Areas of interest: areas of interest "Golf Course"
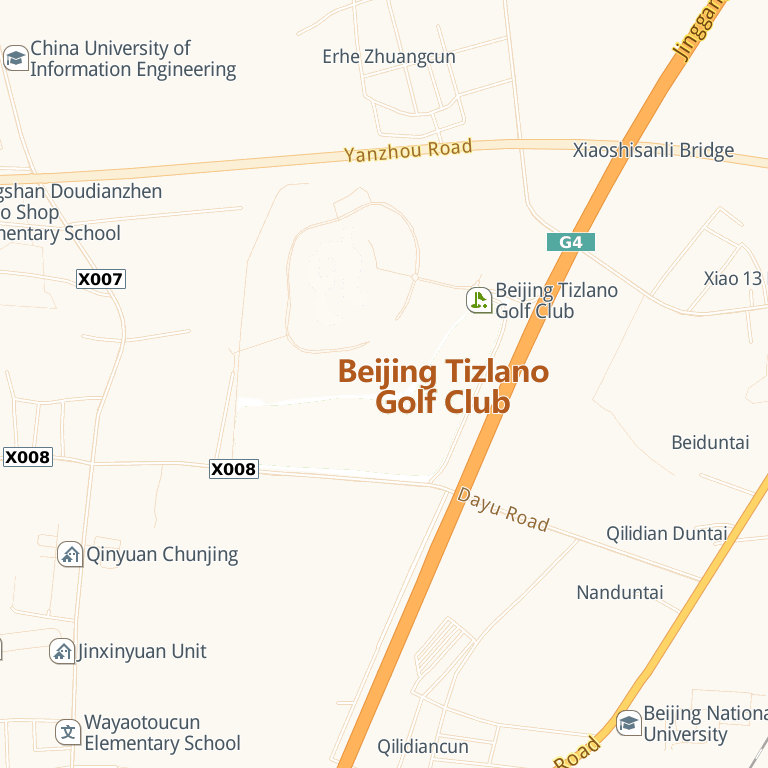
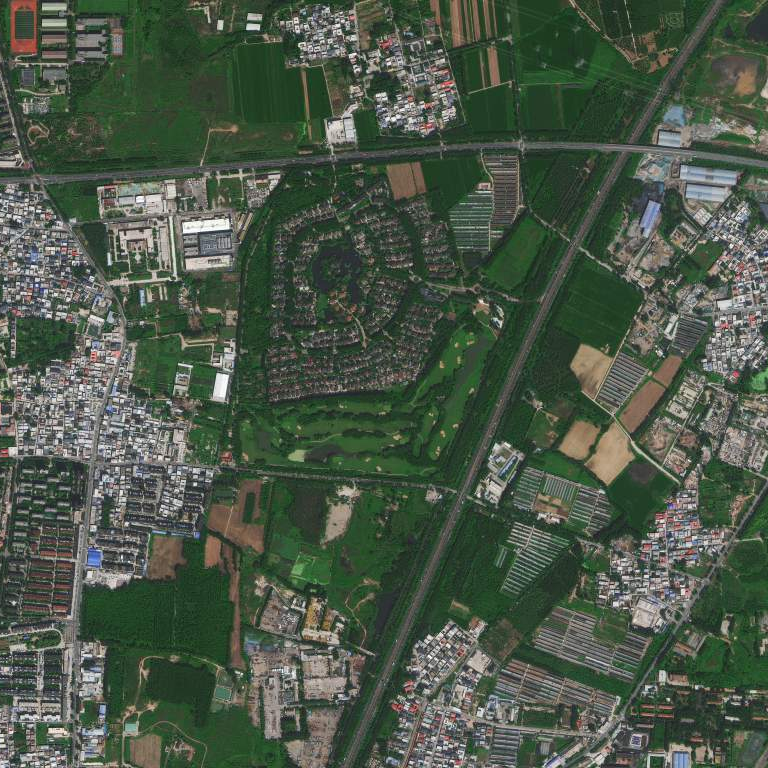